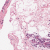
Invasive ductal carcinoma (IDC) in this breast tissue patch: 0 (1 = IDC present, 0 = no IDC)